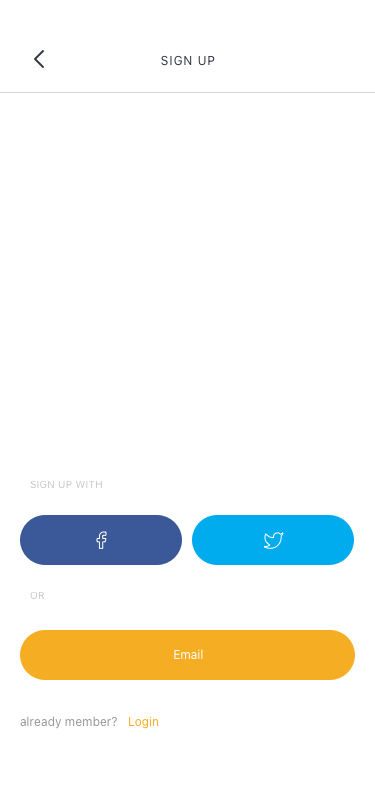
Text in this UI design:
already member?
Login
OR
SIGN UP WITH
SIGN UP